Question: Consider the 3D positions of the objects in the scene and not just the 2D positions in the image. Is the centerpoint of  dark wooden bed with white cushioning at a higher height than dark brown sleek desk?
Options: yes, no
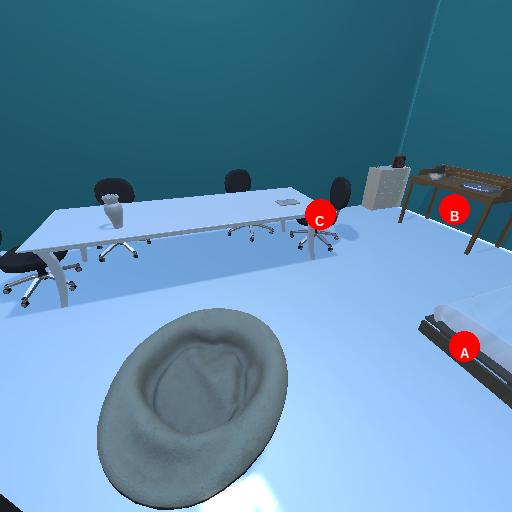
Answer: yes